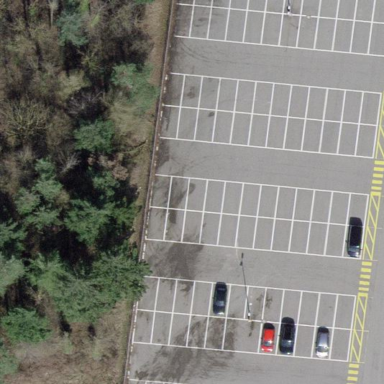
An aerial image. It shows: Paved parking area.